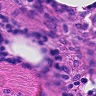
Metastatic tissue present: no